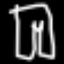
Label: pants